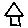
Label: house